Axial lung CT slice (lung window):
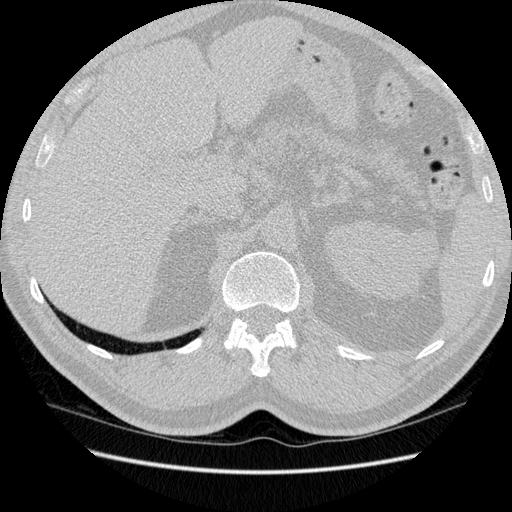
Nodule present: no